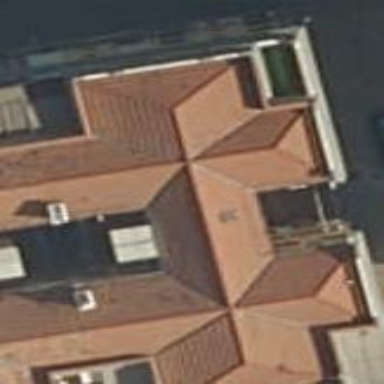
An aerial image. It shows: Residential building.